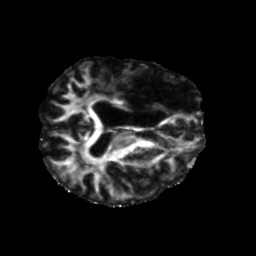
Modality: FA
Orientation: axial
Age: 60
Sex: male
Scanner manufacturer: siemens
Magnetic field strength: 3 T
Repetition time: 5.25 s
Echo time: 0.08 s